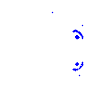
Particle: proton